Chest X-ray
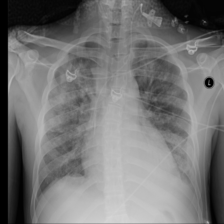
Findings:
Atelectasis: negative
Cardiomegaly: negative
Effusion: negative
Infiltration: positive
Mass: negative
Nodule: negative
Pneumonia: negative
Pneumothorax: negative
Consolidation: negative
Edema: positive
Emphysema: negative
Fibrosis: negative
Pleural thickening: negative
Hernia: negative